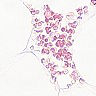
Metastatic tissue present: no